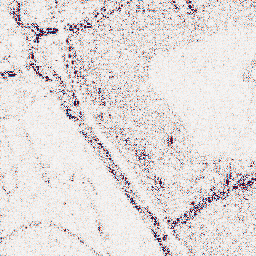
Category: wavelet
Decomposition family: wavelet_reverse_biorthogonal
Decomposition parameters: wavelet: rbio5.5
level: 1
Upsampling method: regularized
Upsampling parameters: scale: 4
lambda_reg: 0.01
Upsampling scale: 4